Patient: sex M, age 51
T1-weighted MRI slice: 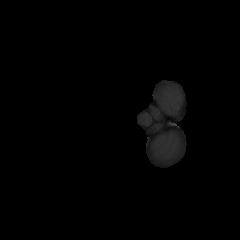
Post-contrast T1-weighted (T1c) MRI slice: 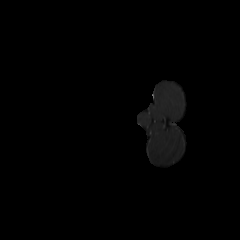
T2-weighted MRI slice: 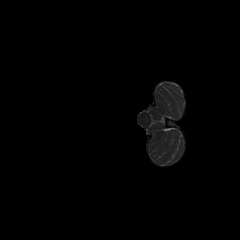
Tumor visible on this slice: no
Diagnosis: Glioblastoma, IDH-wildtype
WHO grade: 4